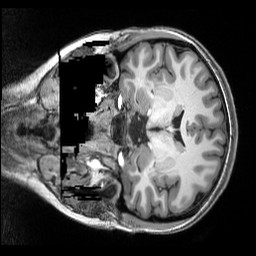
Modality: T1w
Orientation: coronal
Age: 18
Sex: female
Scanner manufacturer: siemens
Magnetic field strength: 3 T
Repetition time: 2.5 s
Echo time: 0.00343 s